This time-frequency spectrogram was computed from a bearing vibration snapshot; brighter regions carry more energy. Determine the bearing's health state. Answer with exactly one of: normal, inner_race, outer_race, ball.
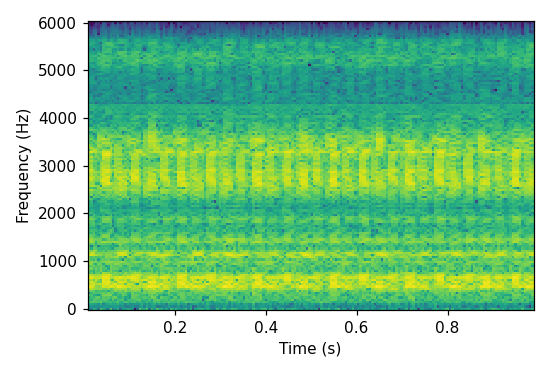
Answer: outer_race